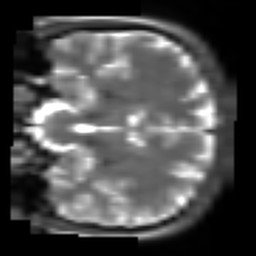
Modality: T2w
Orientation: coronal